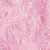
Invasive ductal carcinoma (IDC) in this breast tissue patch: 0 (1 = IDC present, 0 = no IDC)